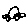
Label: car